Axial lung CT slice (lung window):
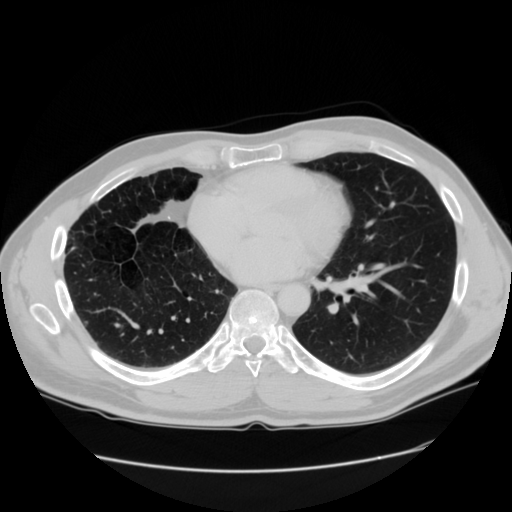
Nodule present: no